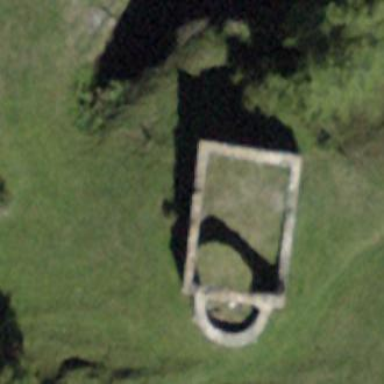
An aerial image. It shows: Historic ruins of chapel.